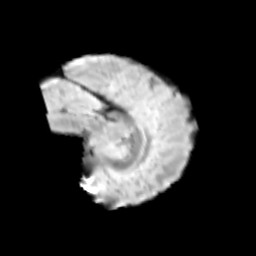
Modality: T2w
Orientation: sagittal
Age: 9
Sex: male
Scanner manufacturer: siemens
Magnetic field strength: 3 T
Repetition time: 3.8 s
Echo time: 0.07 s